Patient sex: M
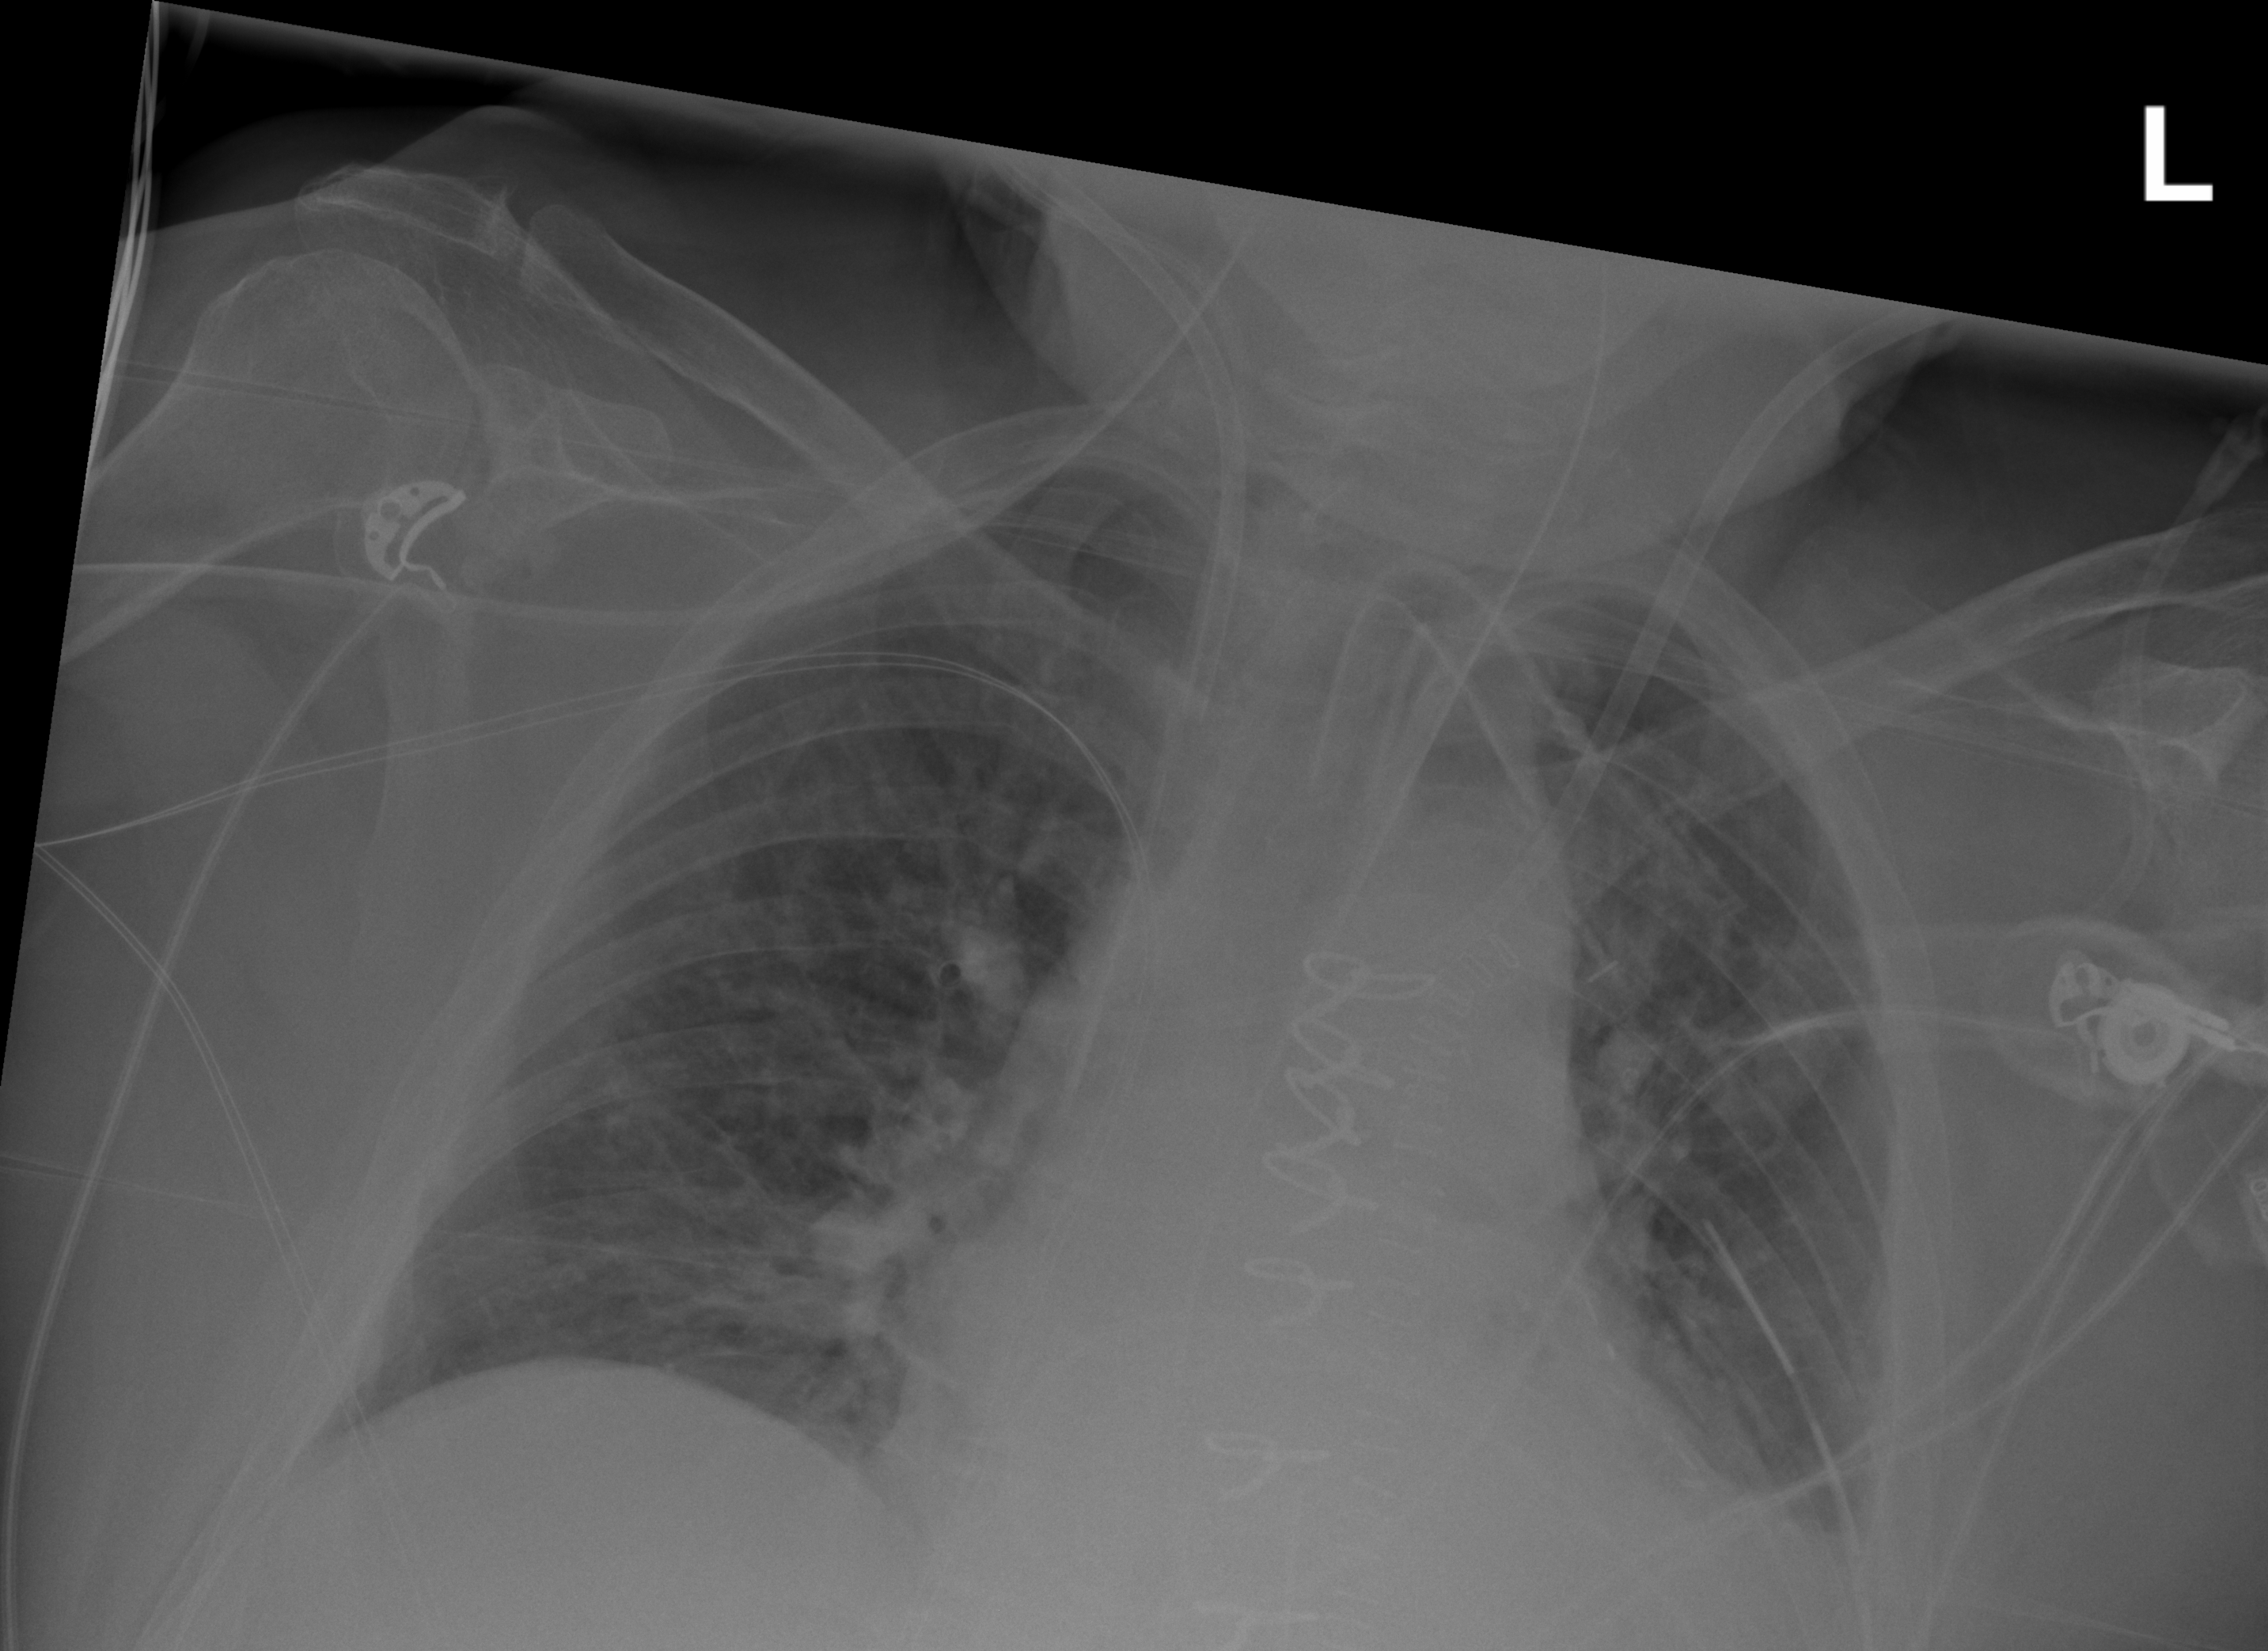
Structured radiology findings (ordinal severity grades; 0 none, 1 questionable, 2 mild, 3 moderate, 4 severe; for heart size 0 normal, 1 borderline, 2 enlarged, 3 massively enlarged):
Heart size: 2
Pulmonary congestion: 2
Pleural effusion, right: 0
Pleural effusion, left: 2
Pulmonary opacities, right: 2
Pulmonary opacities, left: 2
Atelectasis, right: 0
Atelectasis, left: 2